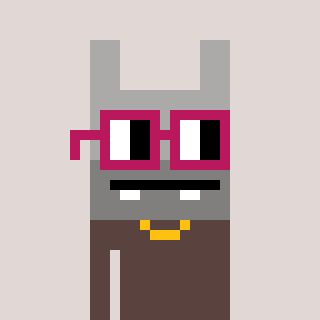
a pixel art character with square dark red glasses, a rabbit-shaped head and a darkbrown-colored body on a warm background